Field crop: maize
Growth stage: 2
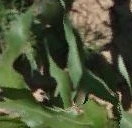
Species: maize